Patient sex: M
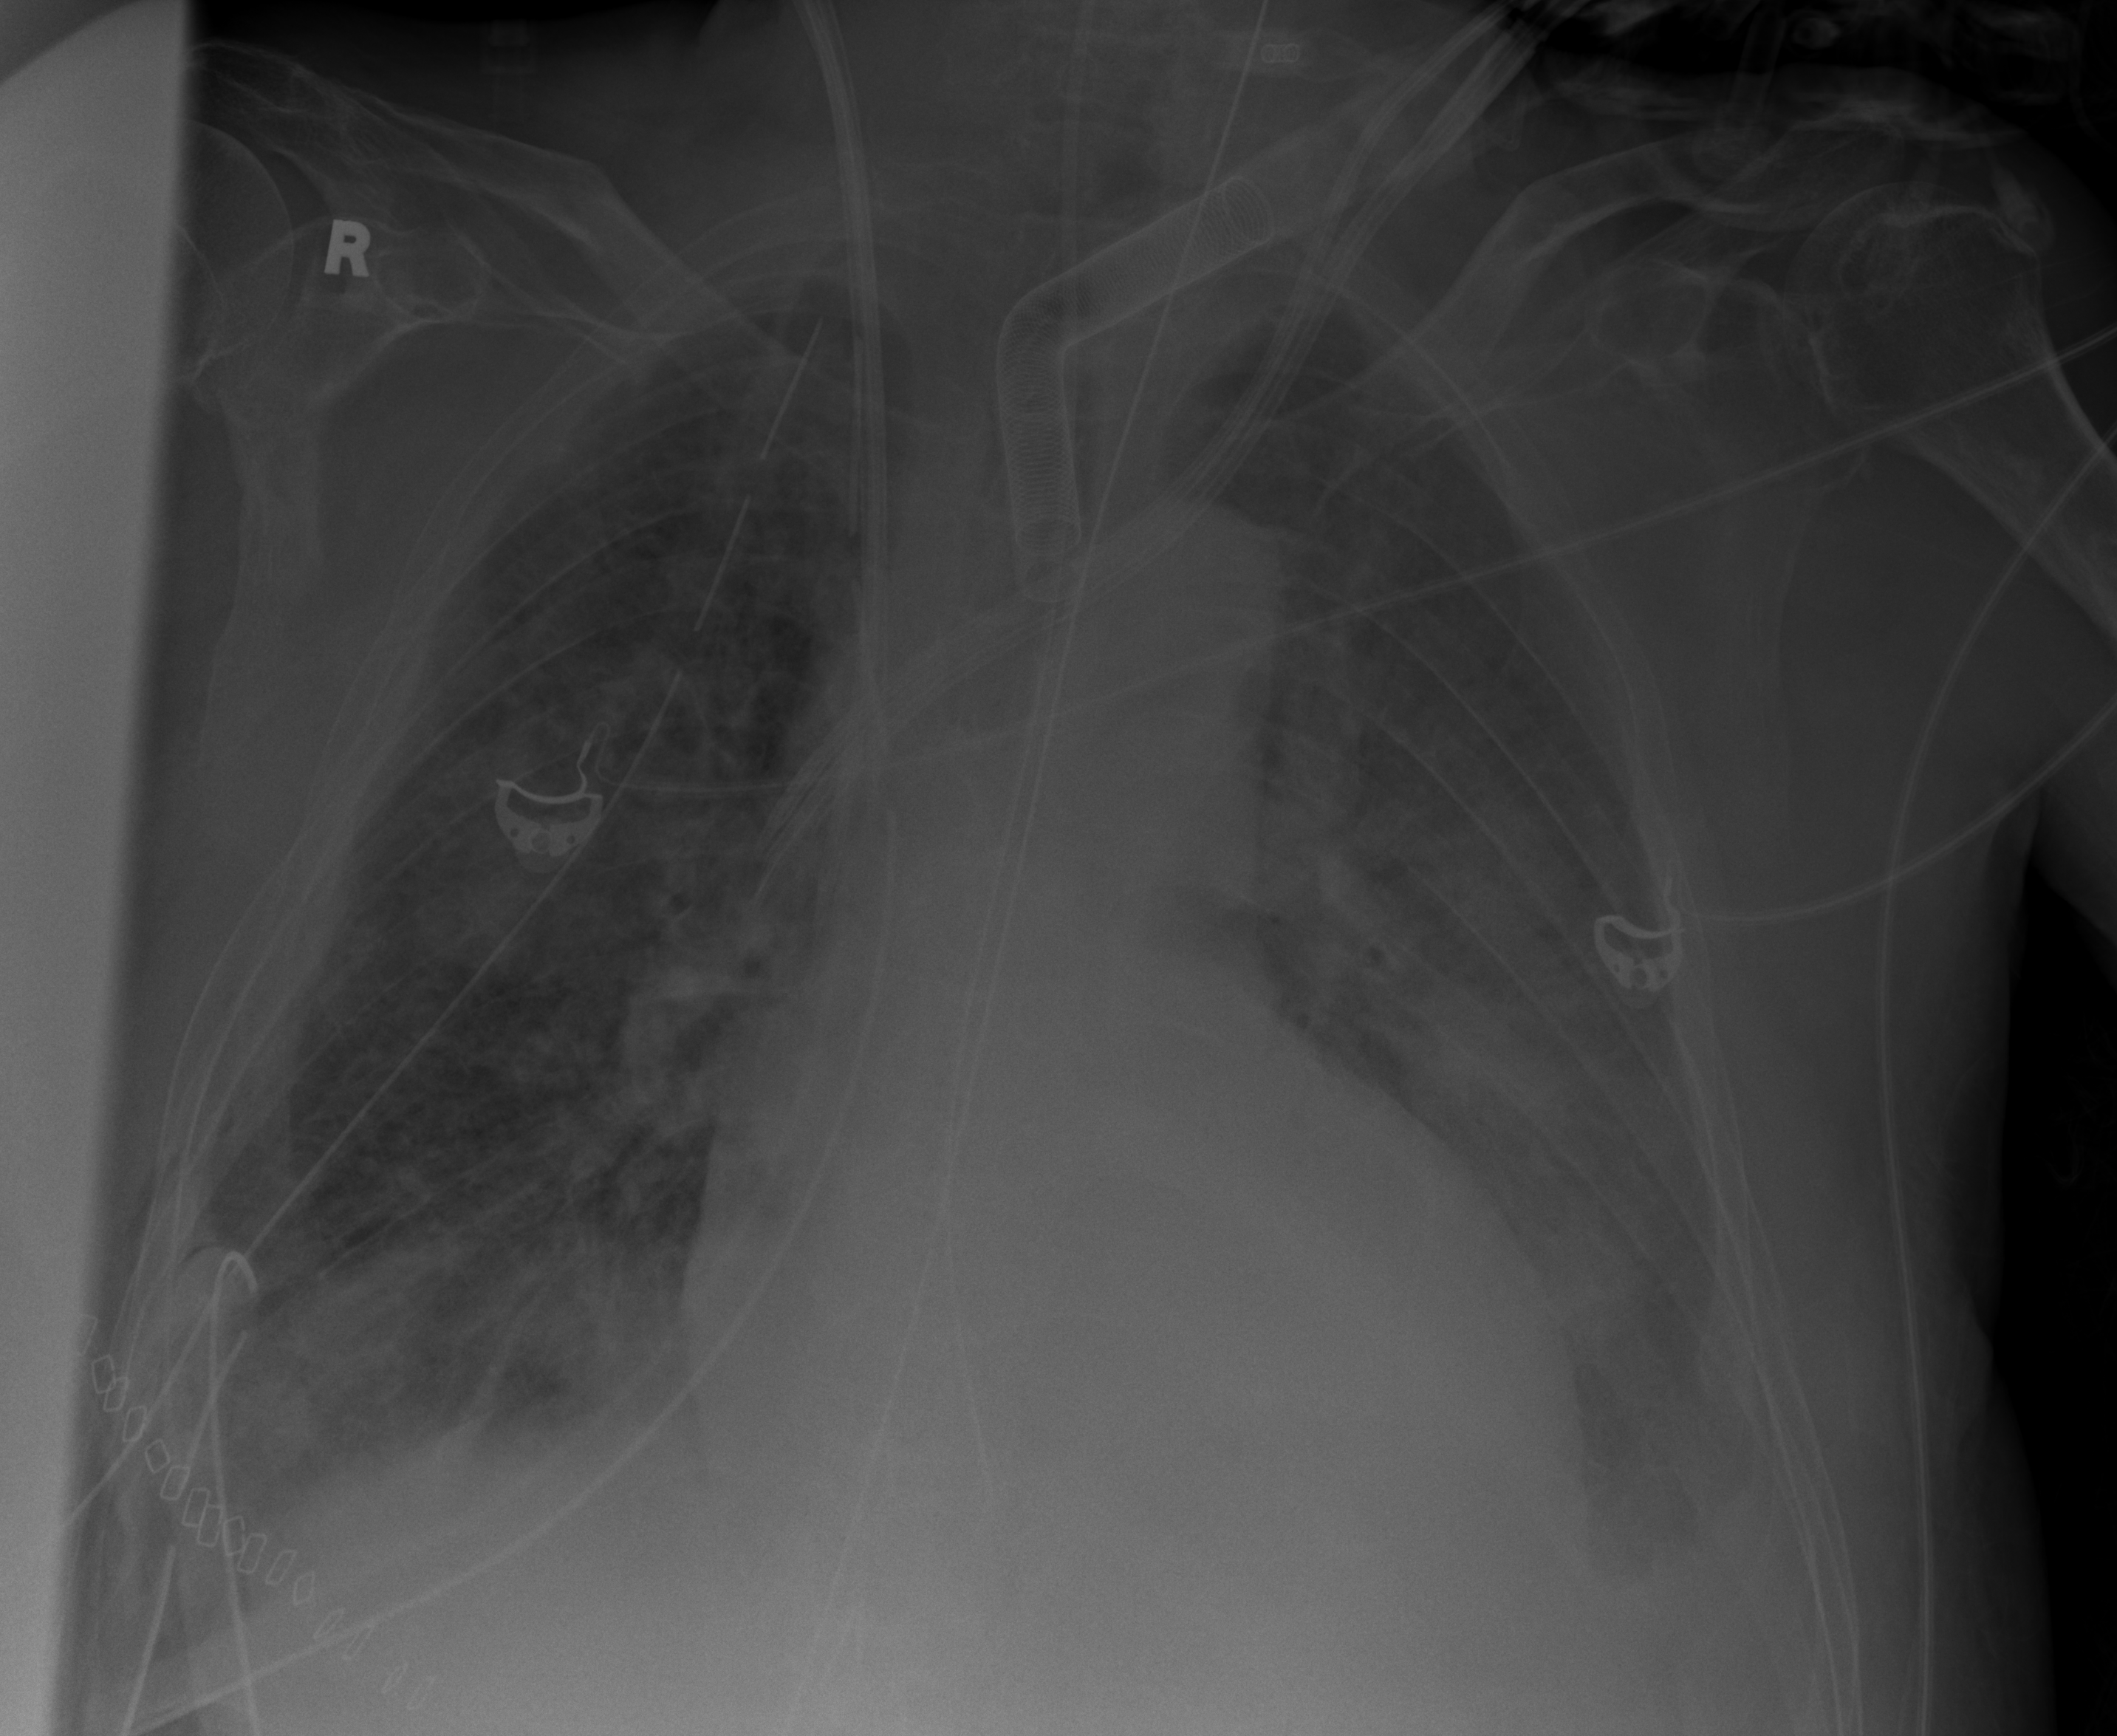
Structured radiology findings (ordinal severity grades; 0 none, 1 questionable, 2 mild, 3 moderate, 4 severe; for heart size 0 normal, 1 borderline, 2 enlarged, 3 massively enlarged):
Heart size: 2
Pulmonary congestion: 2
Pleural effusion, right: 2
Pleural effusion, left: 2
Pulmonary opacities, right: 3
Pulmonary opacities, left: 2
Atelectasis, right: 2
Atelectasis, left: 2